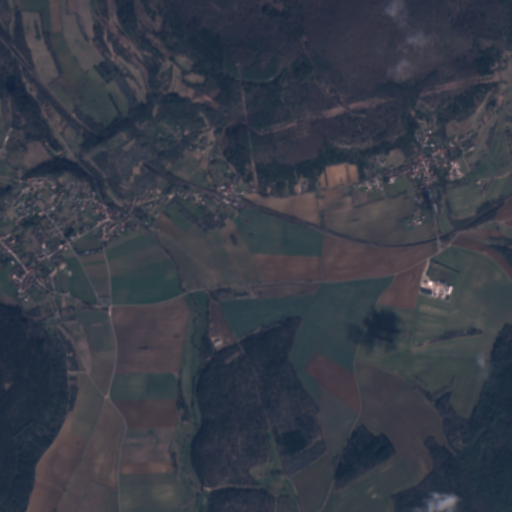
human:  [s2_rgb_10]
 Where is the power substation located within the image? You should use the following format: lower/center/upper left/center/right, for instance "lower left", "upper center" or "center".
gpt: The power substation is located in the upper center of the image.
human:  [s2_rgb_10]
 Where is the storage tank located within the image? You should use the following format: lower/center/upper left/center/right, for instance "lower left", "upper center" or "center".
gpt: The storage tank is located in the upper right of the image.
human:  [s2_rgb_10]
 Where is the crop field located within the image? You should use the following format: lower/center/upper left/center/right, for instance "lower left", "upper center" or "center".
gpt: There is no crop field in the image.